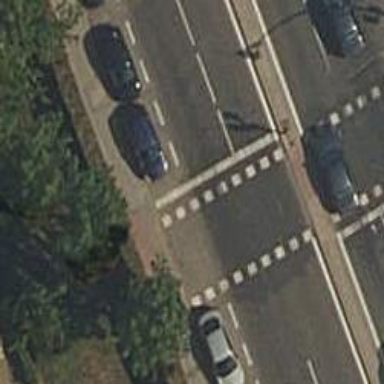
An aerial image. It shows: Crossing with traffic signals.